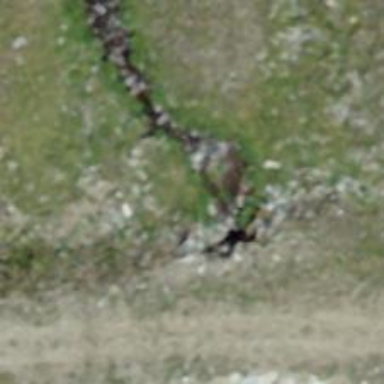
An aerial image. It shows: Culvert tunnel.